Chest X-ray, PA view. Patient: 20 years old, sex M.
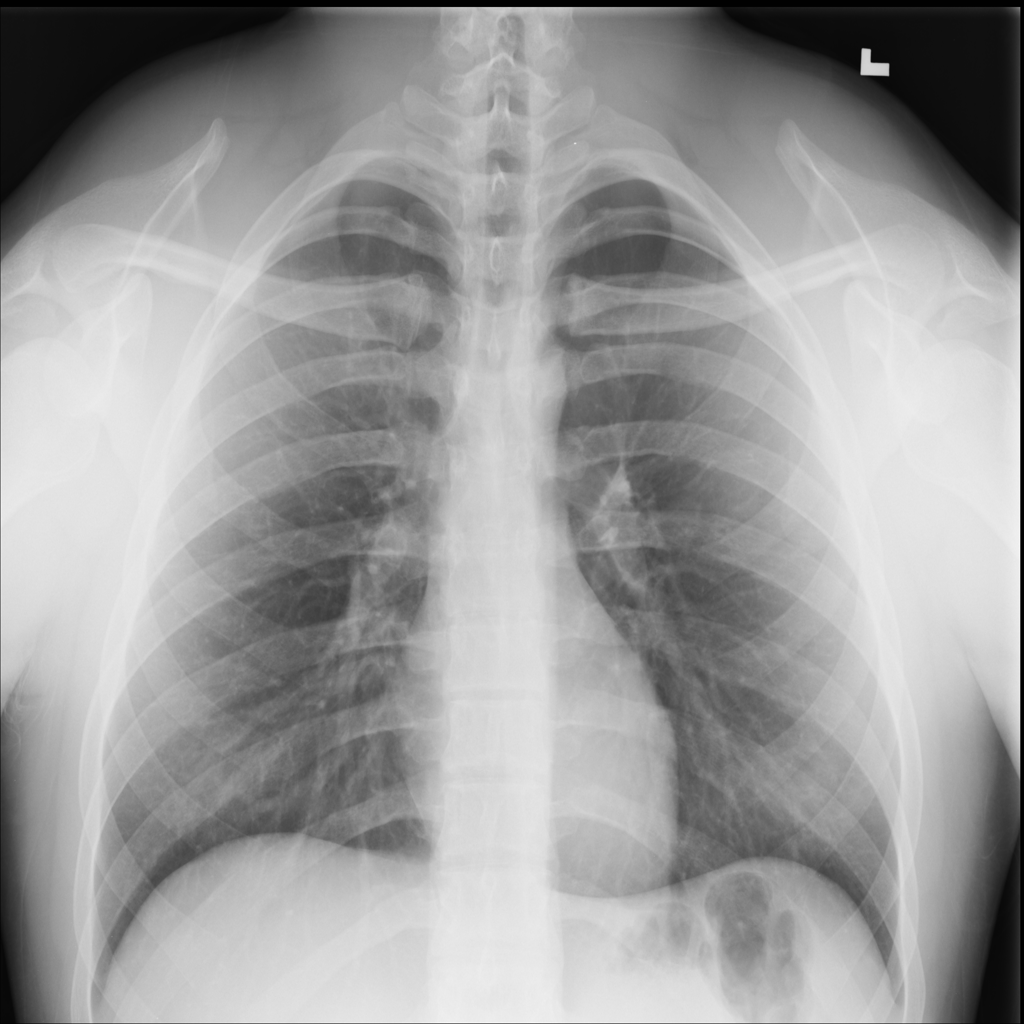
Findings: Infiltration